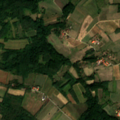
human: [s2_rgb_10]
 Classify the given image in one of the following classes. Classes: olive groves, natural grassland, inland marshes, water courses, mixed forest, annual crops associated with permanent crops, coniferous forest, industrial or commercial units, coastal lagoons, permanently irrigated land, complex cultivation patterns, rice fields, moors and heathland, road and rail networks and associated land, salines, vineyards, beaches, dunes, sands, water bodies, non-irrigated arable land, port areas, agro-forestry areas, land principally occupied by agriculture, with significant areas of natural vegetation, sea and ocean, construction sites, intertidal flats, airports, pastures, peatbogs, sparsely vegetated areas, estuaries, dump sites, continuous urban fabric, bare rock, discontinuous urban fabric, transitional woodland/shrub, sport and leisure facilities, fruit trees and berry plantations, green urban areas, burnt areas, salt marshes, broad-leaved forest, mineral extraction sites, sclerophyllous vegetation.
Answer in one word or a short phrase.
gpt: non-irrigated arable land, complex cultivation patterns, land principally occupied by agriculture, with significant areas of natural vegetation, broad-leaved forest